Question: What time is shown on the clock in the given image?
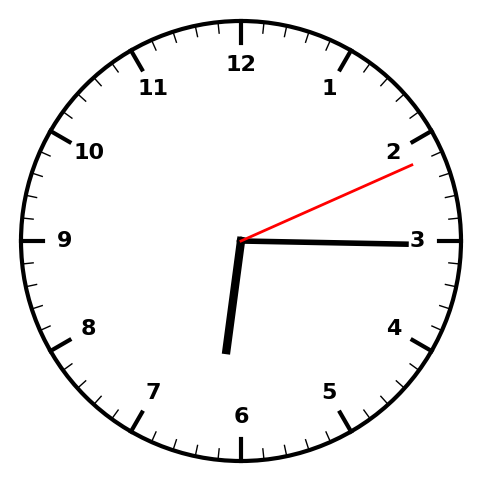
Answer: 06:15:11